Current action and preconditions to check: trajectory_clear

Your task: For each precondition in the list above, predict whether it will hold at this action.

Consider the current scene as observed from the mobile robot's camera, and analyze the predicted future states of all dynamic agents (e.g., people, animals, vehicles, or any moving entities) within the NEXT SECOND.

IMPORTANT: Only answer "very likely" if you are absolutely certain—based on strong, clear evidence—that a dynamic agent will violate the precondition in the predicted future state. Do NOT answer "very likely" for unlikely, ambiguous, or low-probability risks.

Ask yourself for each precondition: Is there a high probability, with clear and convincing evidence, that the predicted future states of any dynamic agent will interfere with the predicted future state of the currently executing action within the NEXT SECOND, causing that precondition to fail?

Assess the risk level based on these predictions. Use "likely" or "very likely" if motions create a clear risk of interference.

Use "neutral" or "improbable" if agents are nearby but their predicted paths are clearly diverging or non-conflicting.

Failure Risk Categories: "very improbable", "improbable", "neutral", "likely", "very likely"

Answer Format: Output ONLY the probability_of_failure value from these categories: "very improbable", "improbable", "neutral", "likely", "very likely"

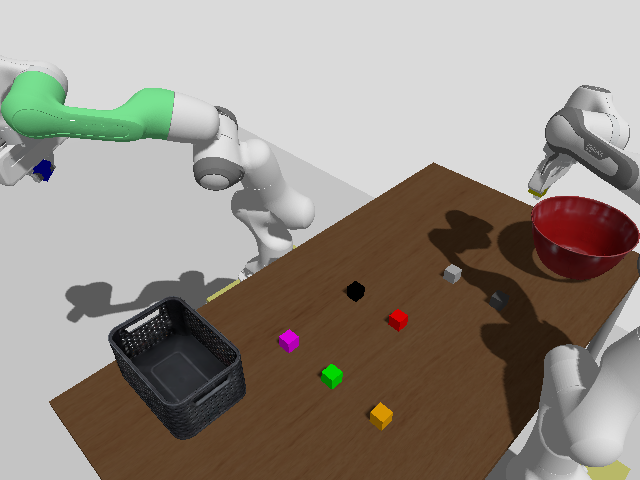

Answer: very improbable